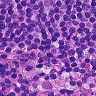
Metastatic tissue present: no